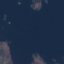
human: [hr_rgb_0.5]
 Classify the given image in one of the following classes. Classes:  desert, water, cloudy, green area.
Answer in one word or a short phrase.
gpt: water